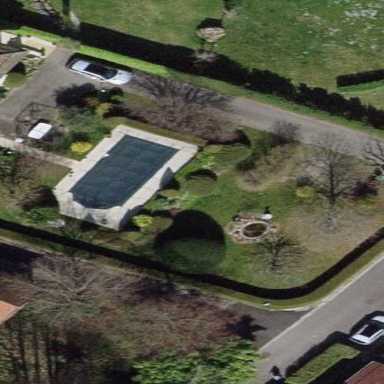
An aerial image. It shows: Swimming pool located in leisure land.